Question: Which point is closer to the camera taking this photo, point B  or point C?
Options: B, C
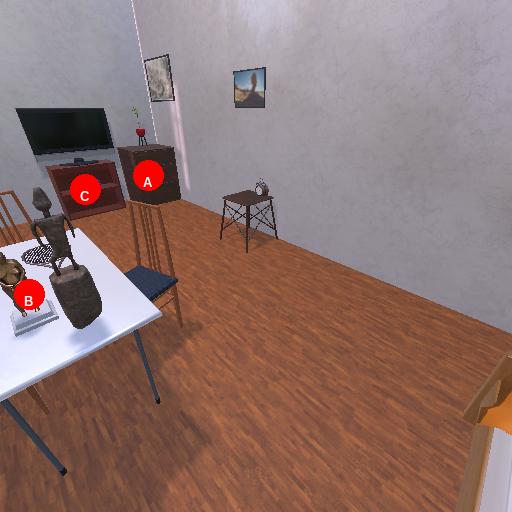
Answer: B